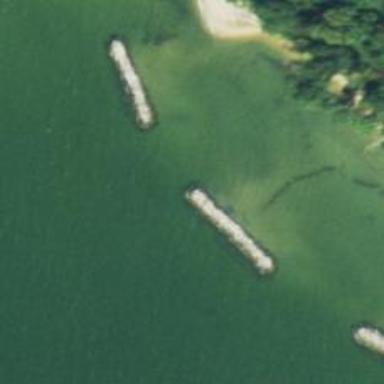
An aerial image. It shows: Breakwater structure.